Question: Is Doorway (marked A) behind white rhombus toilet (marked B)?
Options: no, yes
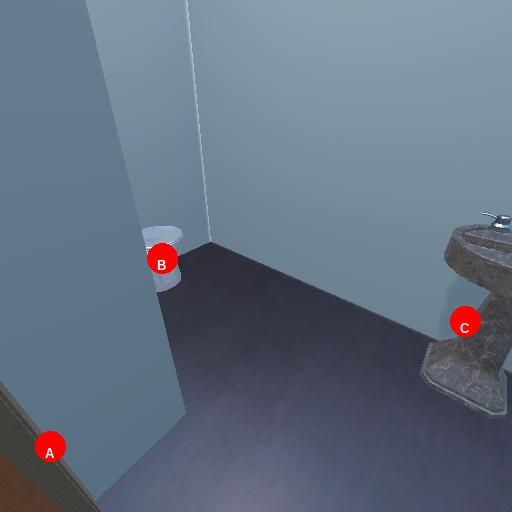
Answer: no